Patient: sex M, age 57
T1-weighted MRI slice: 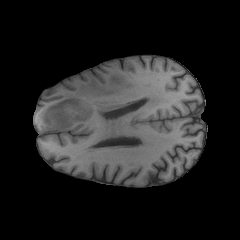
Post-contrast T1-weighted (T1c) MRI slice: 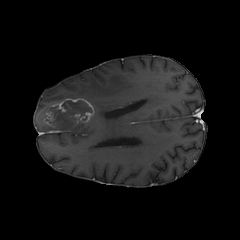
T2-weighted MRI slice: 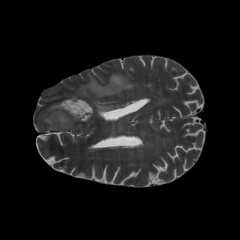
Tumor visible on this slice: yes
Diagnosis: Glioblastoma, IDH-wildtype
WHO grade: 4